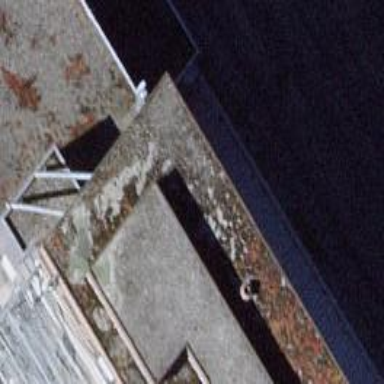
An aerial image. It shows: View of roof of building.